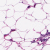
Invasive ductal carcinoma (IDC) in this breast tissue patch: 0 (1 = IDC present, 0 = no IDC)